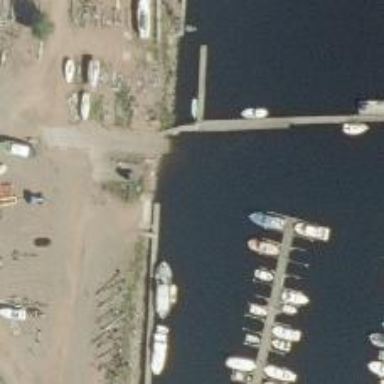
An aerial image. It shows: Slipway on leisure land.